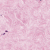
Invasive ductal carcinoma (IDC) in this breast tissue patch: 0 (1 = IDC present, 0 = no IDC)